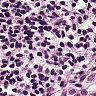
Metastatic tissue present: no